Interaction volume radius: 5 \u00c5
Interaction volume height: 15 \u00c5
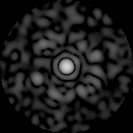
Disorder parameter: 0.8564